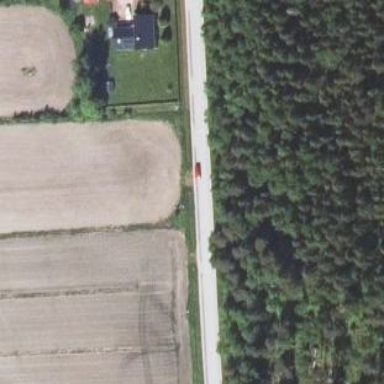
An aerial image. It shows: Asphalt road classified as tertiary. It is used for agricultural purposes.